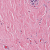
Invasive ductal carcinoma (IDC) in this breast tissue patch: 1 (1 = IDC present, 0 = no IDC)